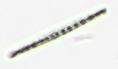
Label: Thalassionema